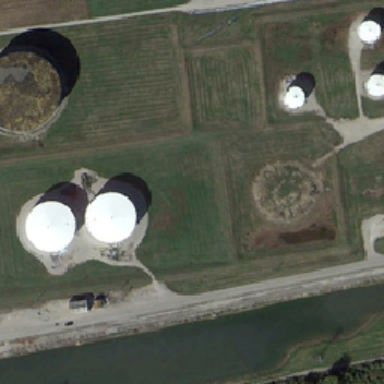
Some white storagetanks with conical roof in it .